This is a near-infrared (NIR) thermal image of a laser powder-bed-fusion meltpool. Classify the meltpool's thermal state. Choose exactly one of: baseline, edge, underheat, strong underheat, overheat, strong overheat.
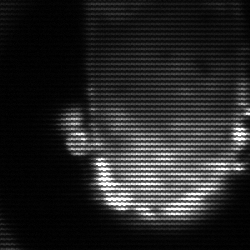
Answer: baseline